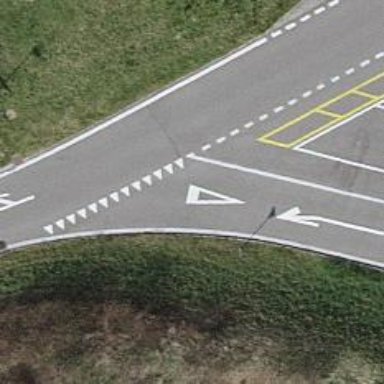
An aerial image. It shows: Road with "give way" sign.